Question: I cannot seem to grasp how to draw multiple bar histograms. This is my code:
'''
import matplotlib.pyplot as mpl
tags = 'manual (4 serv.)', 'Cromlech (average, 4 serv.)', 'Cromlech (0.925, 4 serv.)', 'Cromlech (0.925 improved, 7 serv.)', 'Cromlech (15 serv.)', 'Pangaea', 'ServiceCutter (4 serv.)'
a = (0.385, 0.4128, 0.406, 0.5394, 0.7674, 0.306, 0.3505)
b = (0.4025, 0.1935, 0.189, 0.189, 0.415, 0.238, 0.1714)
c = (1, 0.3619, 0.5149, 1, 0.4851, 0.4092, 0.4407)
d = (1, 0.3495, 0.4888, 1, 0.4861, 0.4985, 0.5213)
mpl.hist((a, b, c, d), 7, label=("decoupling", "op. cost", "op. similarity", "data similarity"))
mpl.legend()
mpl.xticks((1, 2, 3, 4, 5, 6, 7), (tags))
mpl.show()
'''
What I'm trying to do is produce a plot with 7 data points, each characterized by a quadruple (decoupling, op. cost, op. similarity, data similarity). "a, b, c, d" respectively contains the value for decoupling, op. costs...
I want to label each of the data points with one of the tags in the code.

I don't understand what I'm doing wrong. Could you help me?
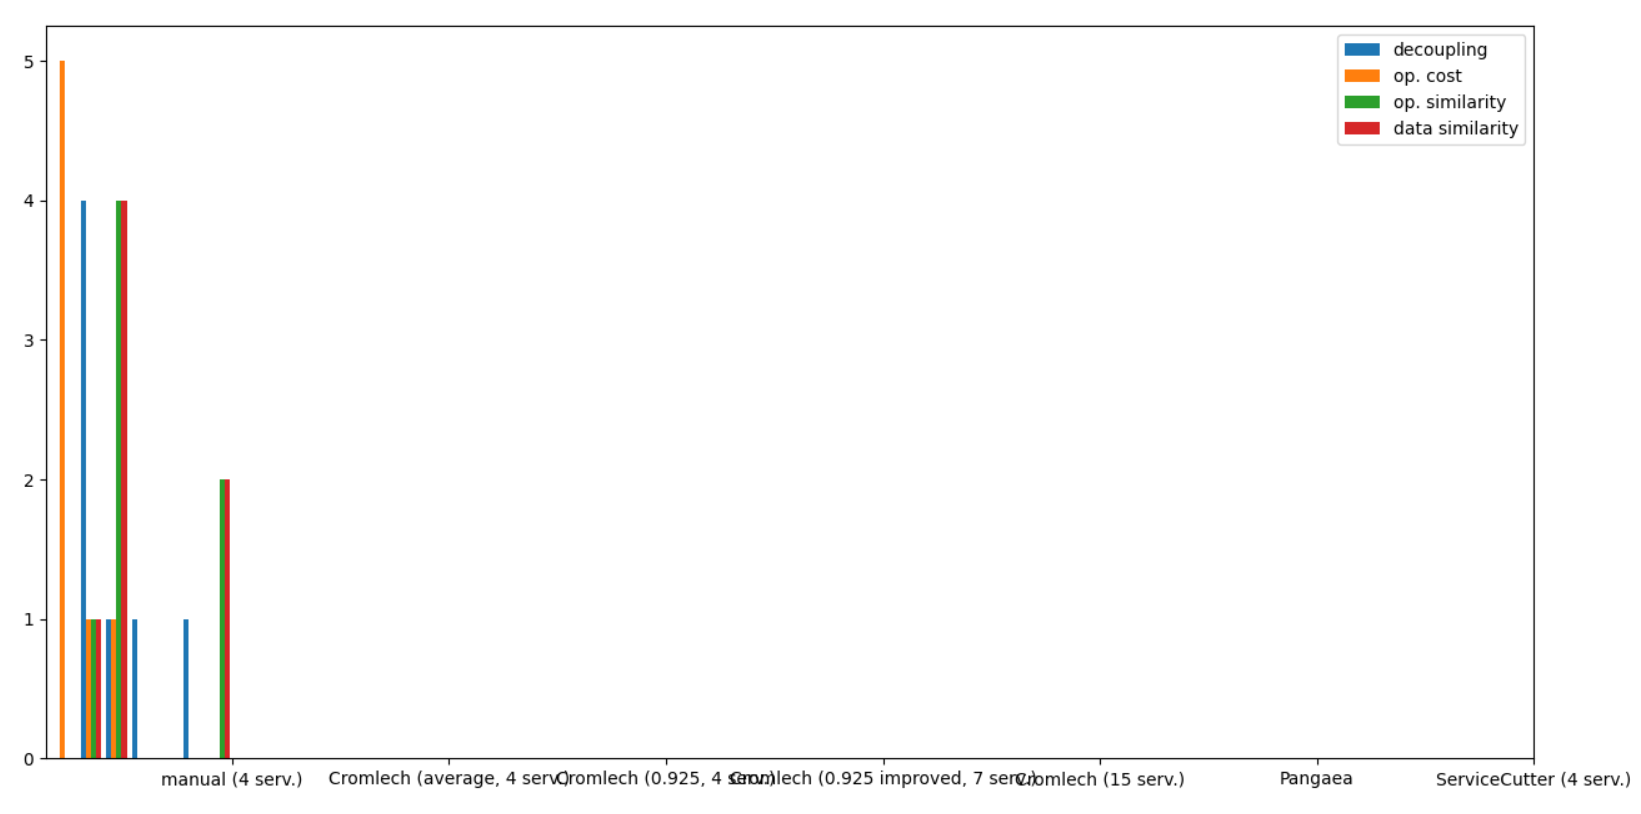
Answer: It looks like you want to create a bar plot, not a histogram.
In this case, the grouping, the labels and the legend are easiest if you create a <URL>:
'''
import matplotlib.pyplot as plt
import pandas as pd
tags = ('manual (4 serv.)', 'Cromlech (average, 4 serv.)', 'Cromlech (0.925, 4 serv.)',
'Cromlech (0.925 improved, 7 serv.)', 'Cromlech (15 serv.)', 'Pangaea', 'ServiceCutter (4 serv.)')
# insert some newlines in the tags to better fit into the plot
tags = [tag.replace(' (', '
(') for tag in tags]
a = (0.385, 0.4128, 0.406, 0.5394, 0.7674, 0.306, 0.3505)
b = (0.4025, 0.1935, 0.189, 0.189, 0.415, 0.238, 0.1714)
c = (1, 0.3619, 0.5149, 1, 0.4851, 0.4092, 0.4407)
d = (1, 0.3495, 0.4888, 1, 0.4861, 0.4985, 0.5213)
# create a dataframe
df = pd.DataFrame({"decoupling": a, "op. cost": b, "op. similarity": c, "data similarity": d}, index=tags)
df.plot.bar(rot=0, figsize=(12, 5))
plt.tight_layout() # fit labels etc. nicely into the plot
plt.show()
'''
<URL>
Optionally, you can modify visual aspects. Here is an example:
'''
ax = df.plot.bar(rot=0, figsize=(12, 5), width=0.75, cmap='turbo')
for spine in ['top', 'right']:
ax.spines[spine].set_visible(False)
ax.set_axisbelow(True)
ax.grid(axis='y', color='grey', ls=':')
ax.set_facecolor('beige')
ax.set_ylim(0, 1)
plt.tight_layout()
'''
<URL>